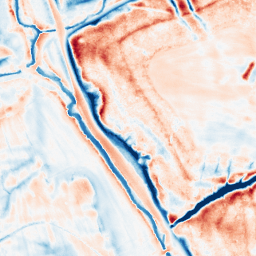
Category: classical
Decomposition family: uniform
Decomposition parameters: size: 20
Upsampling method: sinc_hamming
Upsampling parameters: scale: 8
kernel_size: 16
Upsampling scale: 8